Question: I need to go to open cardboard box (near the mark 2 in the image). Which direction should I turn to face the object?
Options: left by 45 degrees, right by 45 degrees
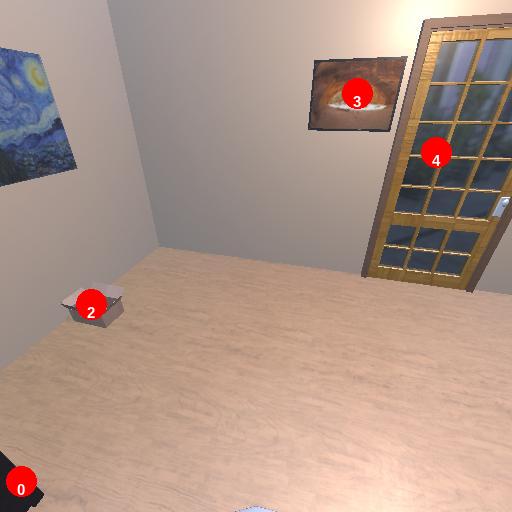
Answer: left by 45 degrees